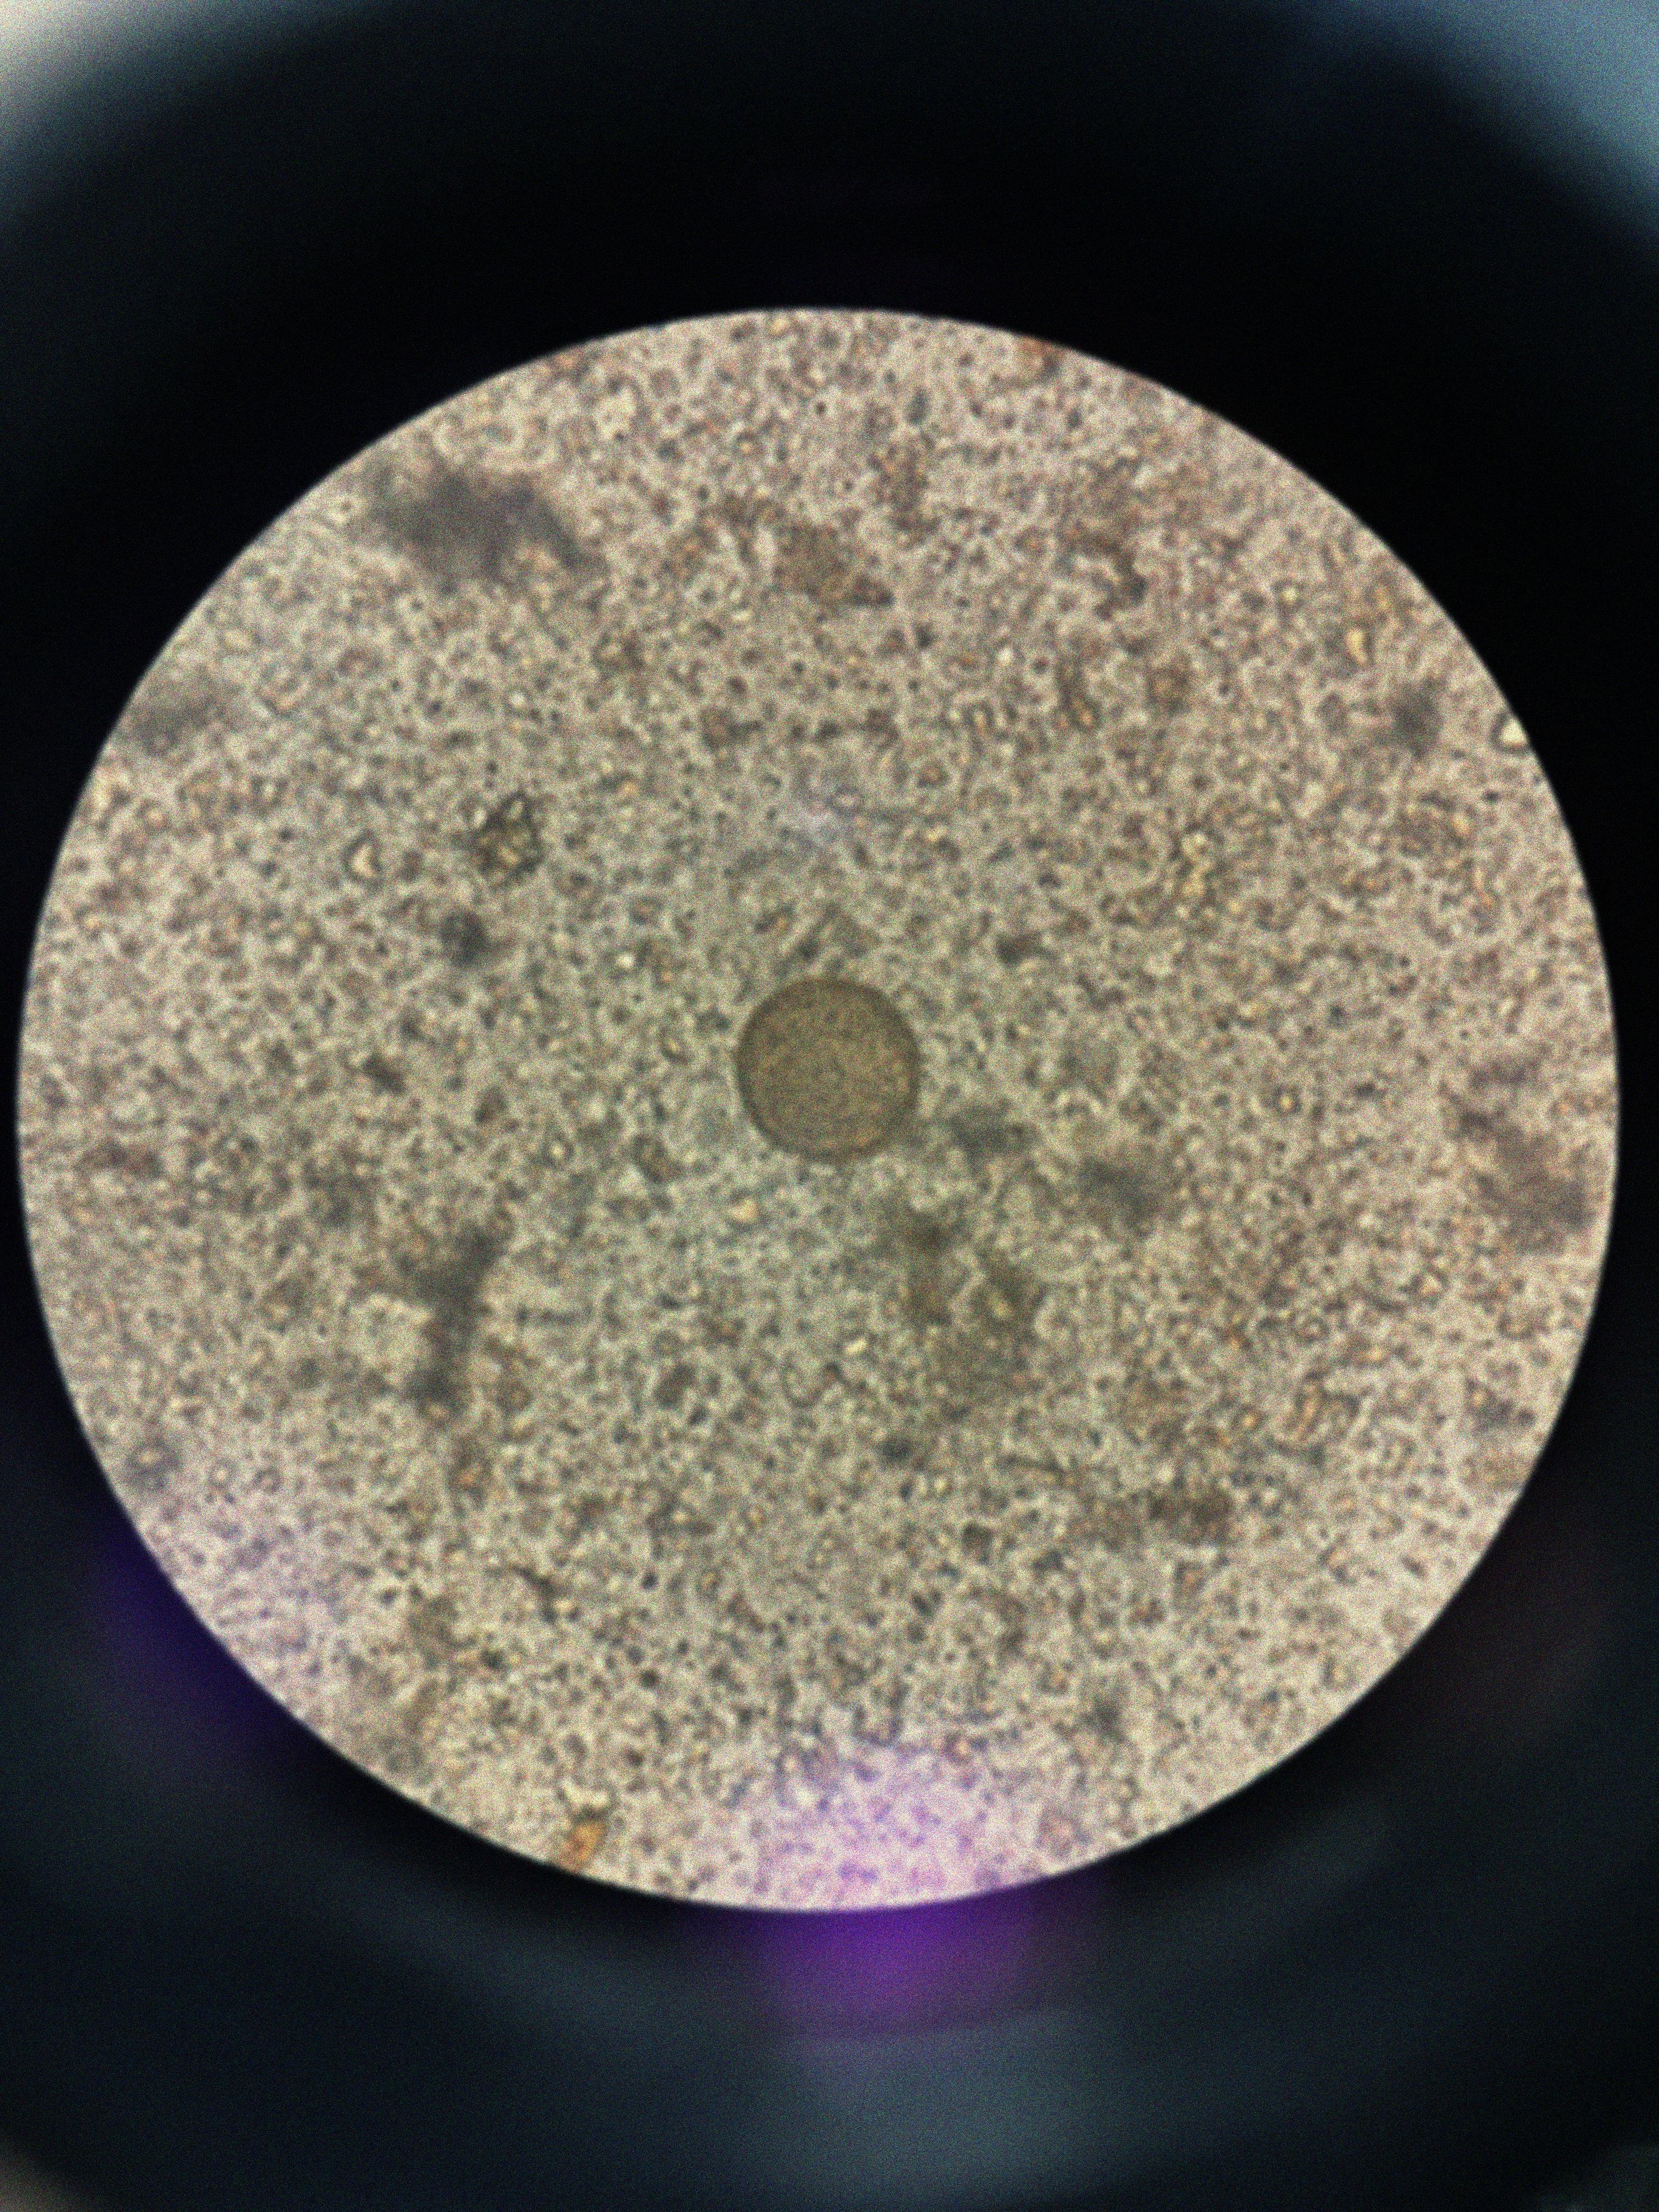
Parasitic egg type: Hymenolepis diminuta